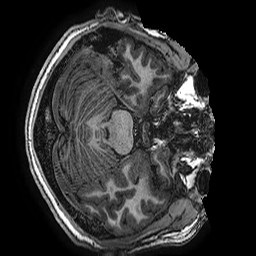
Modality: T1w
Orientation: axial
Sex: male
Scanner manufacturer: ge
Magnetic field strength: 3 T
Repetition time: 0.007644 s
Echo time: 0.003468 s